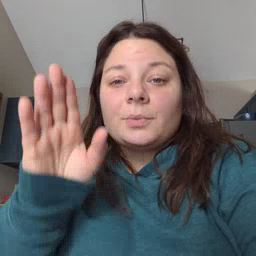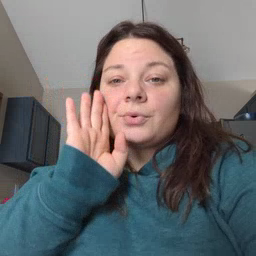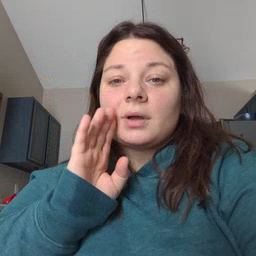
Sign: brown